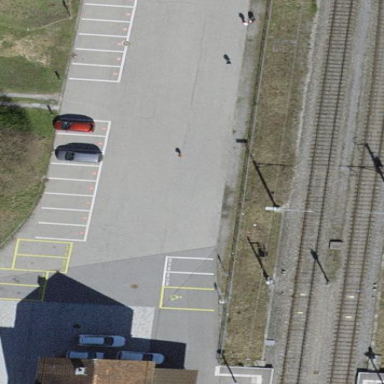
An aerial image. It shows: Parking area designed for park and ride for trains. The surface of the parking area includes space for train services.